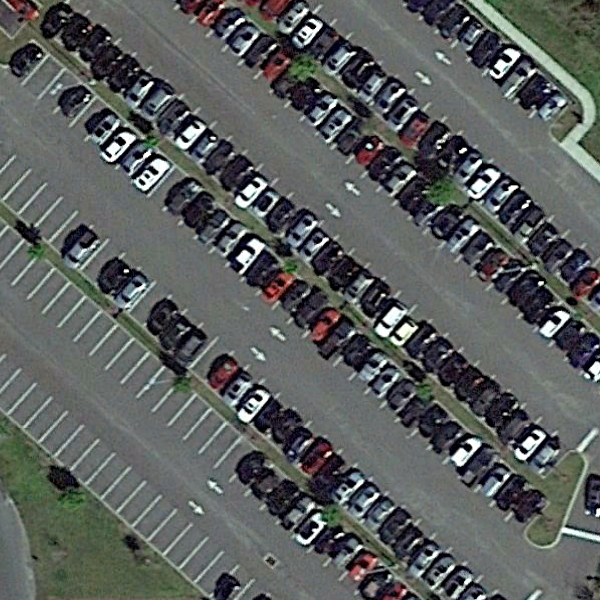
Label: Parking